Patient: sex F, age 58
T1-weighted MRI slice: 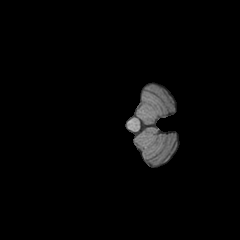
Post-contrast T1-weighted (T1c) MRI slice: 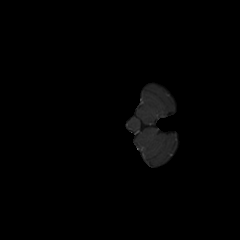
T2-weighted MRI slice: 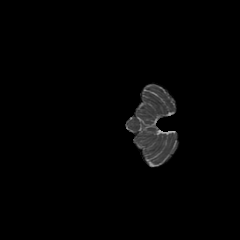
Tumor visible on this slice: no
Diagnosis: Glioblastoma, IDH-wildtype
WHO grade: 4